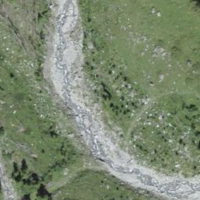
EUNIS habitat code: 43
Species observed at this site:
Anastrangalia dubia
Chamaenerion fleischeri
Troglodytes troglodytes